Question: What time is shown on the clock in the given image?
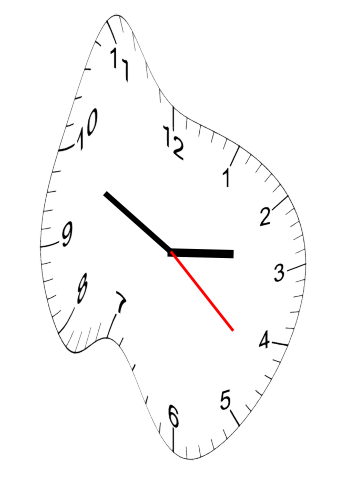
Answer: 02:49:22